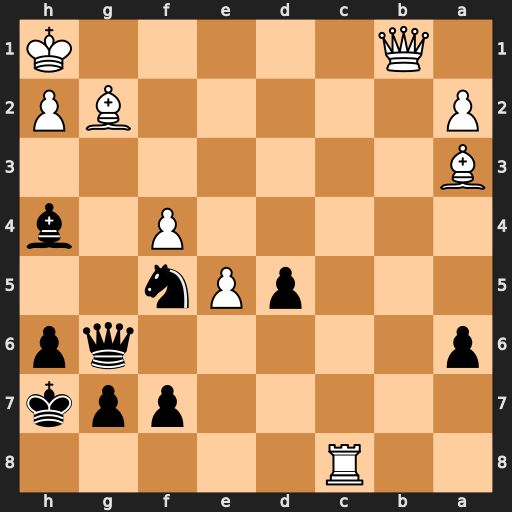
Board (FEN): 2R5/5ppk/p5qp/3pPn2/5P1b/B7/P5BP/1Q5K
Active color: b
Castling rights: -
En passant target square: -
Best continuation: Ng3+ hxg3 Qxb1+